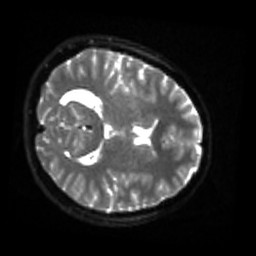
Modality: sbref
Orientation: axial
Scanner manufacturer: siemens
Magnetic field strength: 3 T
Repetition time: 4 s
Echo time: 0.0594 s